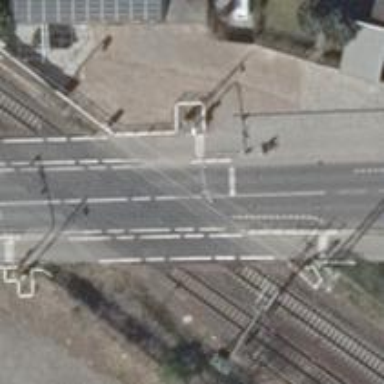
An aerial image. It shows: Railway crossing with lights and full barriers.